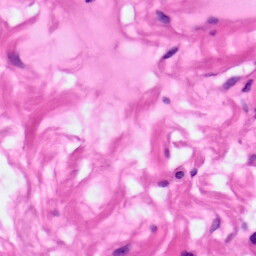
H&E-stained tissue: Pancreatic